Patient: sex M, age 57
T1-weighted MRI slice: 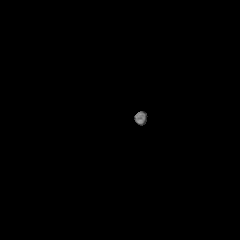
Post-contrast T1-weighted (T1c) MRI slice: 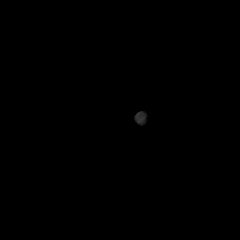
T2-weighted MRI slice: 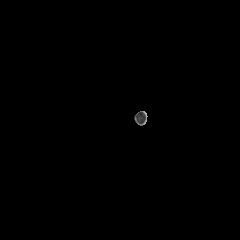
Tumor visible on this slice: no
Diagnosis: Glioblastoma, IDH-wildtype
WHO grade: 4